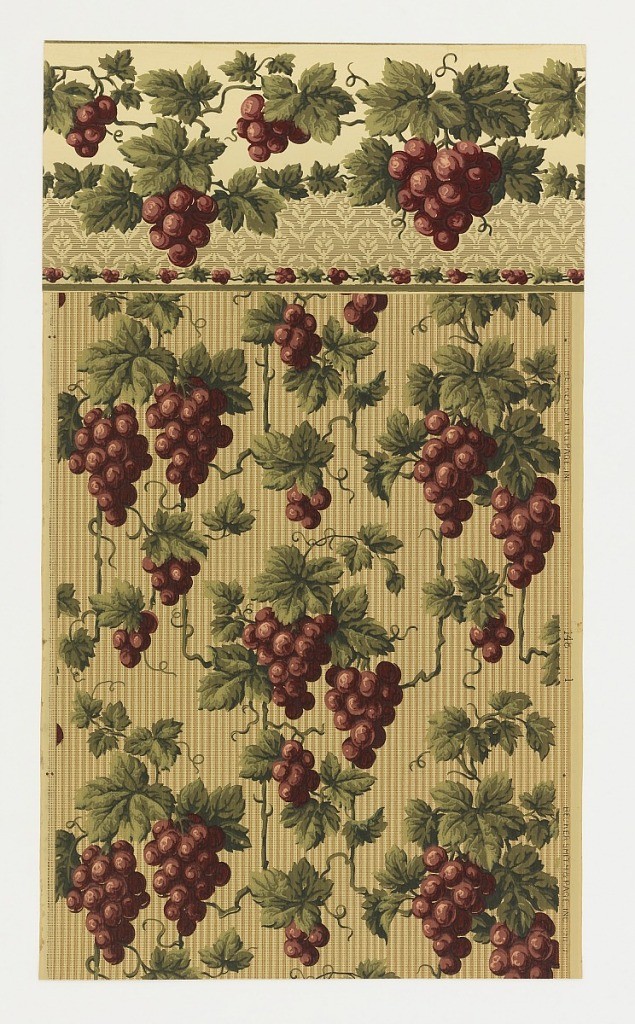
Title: Sidewall
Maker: Becker, Smith & Page, Inc., founded 1899
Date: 1900
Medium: Machine-printed
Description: Design of grapes hanging from vines and grape leaves, printed over ground of beige stripes and darker dots on light green ground.